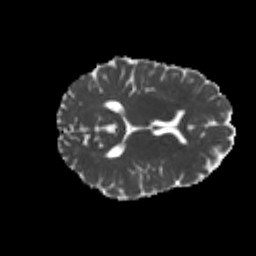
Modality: MD
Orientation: axial
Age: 23
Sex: female
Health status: healthy
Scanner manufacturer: philips
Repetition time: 7.391 s
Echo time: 0.08599 s